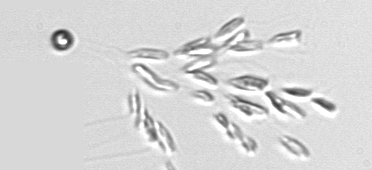
Label: Dinobryon